The image shows the envelope spectrum of a rolling-element bearing's vibration signal, with the characteristic fault frequencies (BPFO outer race, BPFI inner race, BSF ball, FTF cage) marked as reference lines. Based on the visible evidence, which condition applies: normal, inner_race, outer_race, ball?
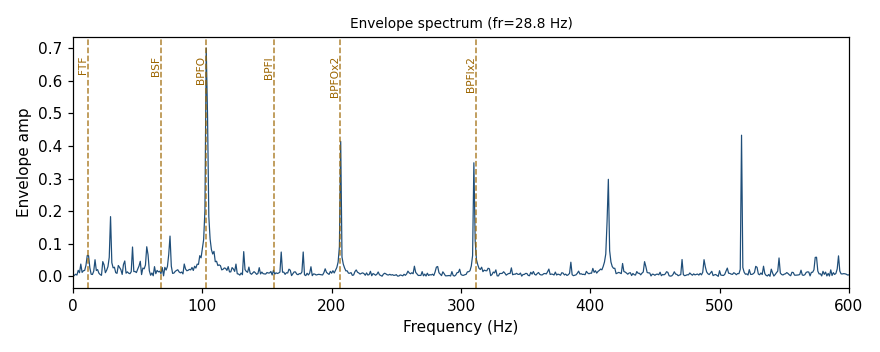
Answer: outer_race